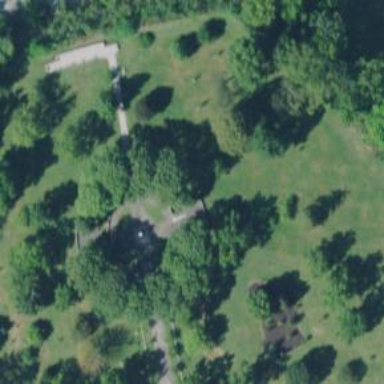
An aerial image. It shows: Historic memorial.